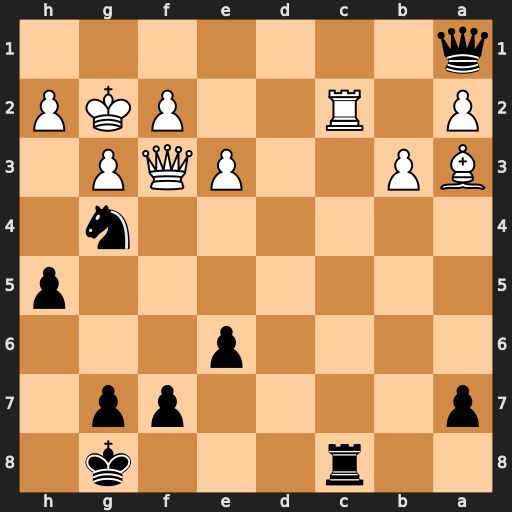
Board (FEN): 2r3k1/p4pp1/4p3/7p/6n1/BP2PQP1/P1R2PKP/q7
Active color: b
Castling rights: -
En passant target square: -
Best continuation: Nxe3+ Qxe3 Rxc2